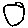
Label: circle